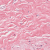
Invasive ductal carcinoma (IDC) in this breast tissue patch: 0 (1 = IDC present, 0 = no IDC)